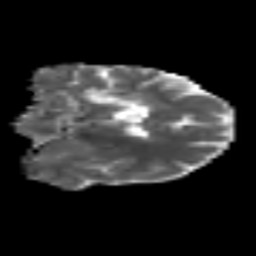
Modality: MD
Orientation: coronal
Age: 57
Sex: female
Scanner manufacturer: siemens
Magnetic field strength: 3 T
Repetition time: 5.6 s
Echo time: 0.082 s